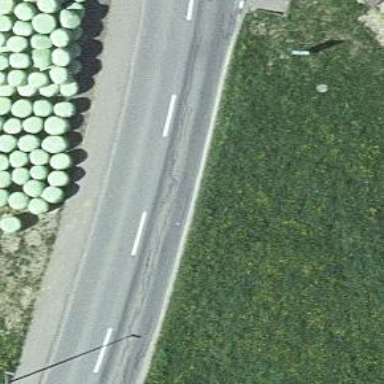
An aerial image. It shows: Tertiary road.